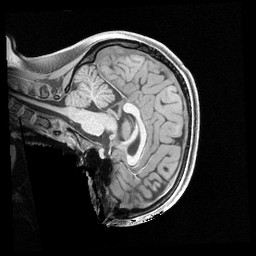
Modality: T1w
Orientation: sagittal
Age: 22
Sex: female
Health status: healthy
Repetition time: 2.4 s
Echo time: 0.00222 s